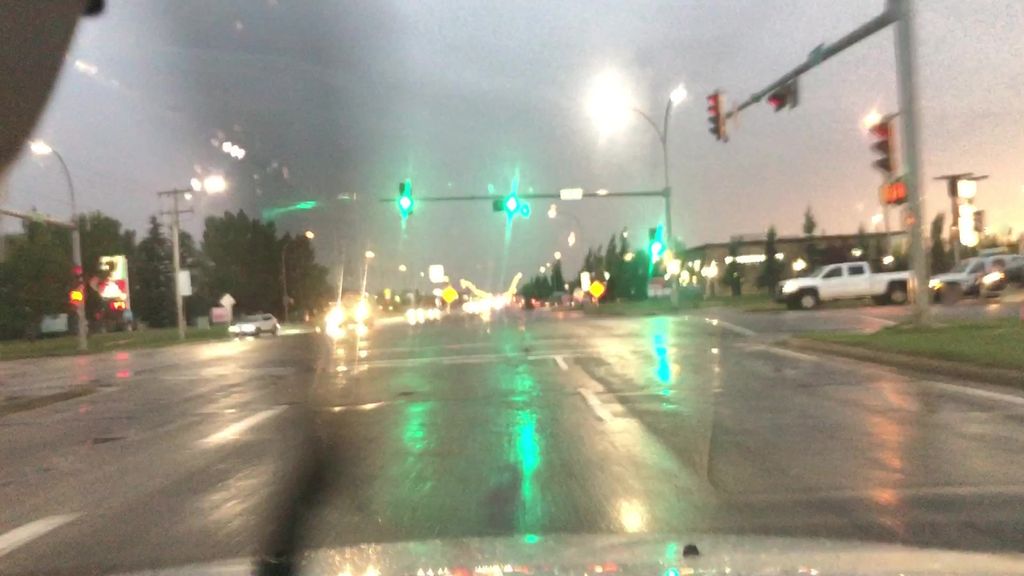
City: edmonton